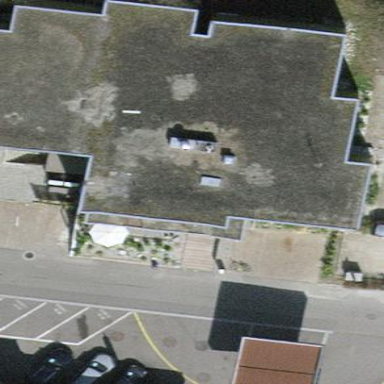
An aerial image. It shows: Building.